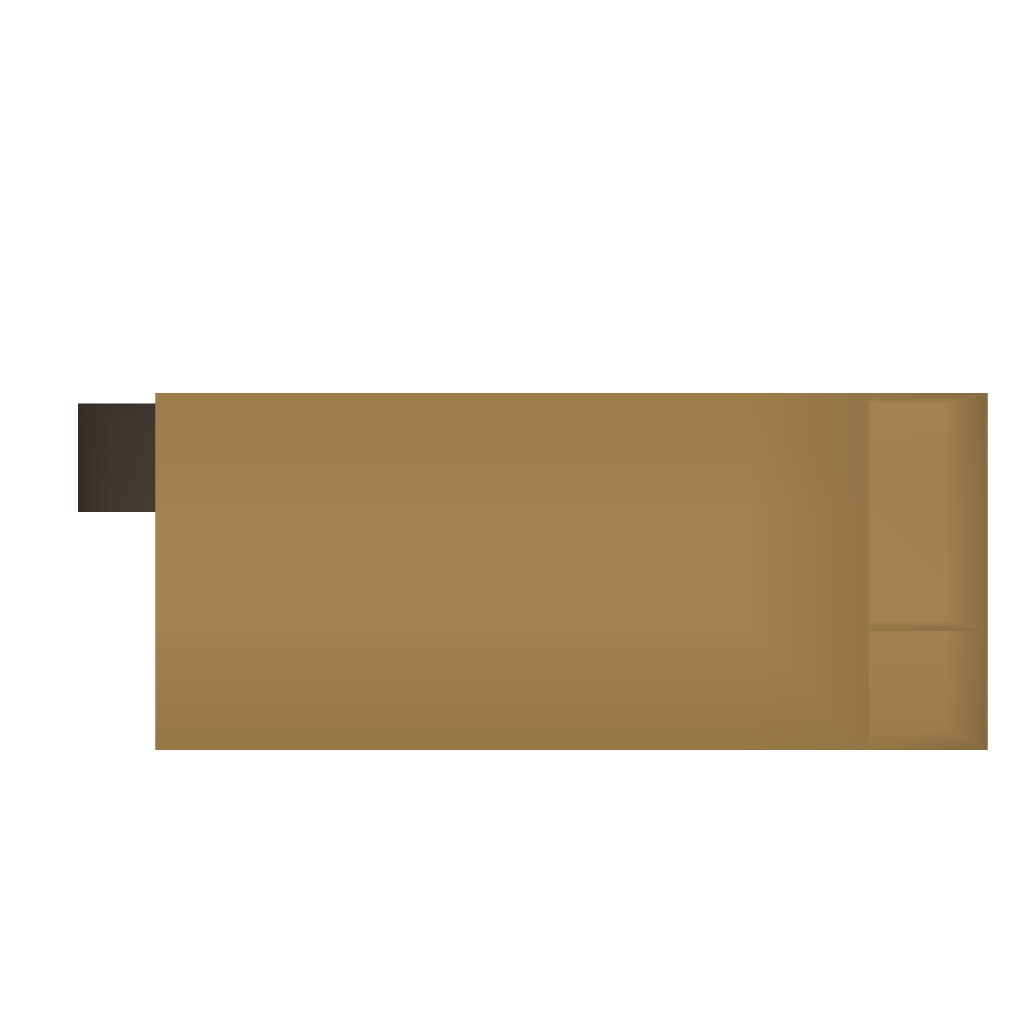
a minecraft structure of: Updated "Updated XP Shop"